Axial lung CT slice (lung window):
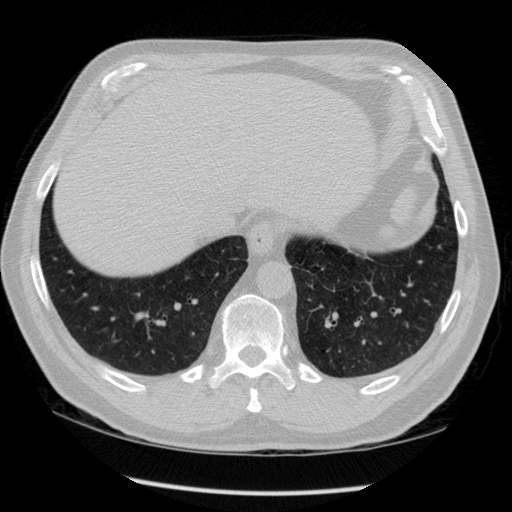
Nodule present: no